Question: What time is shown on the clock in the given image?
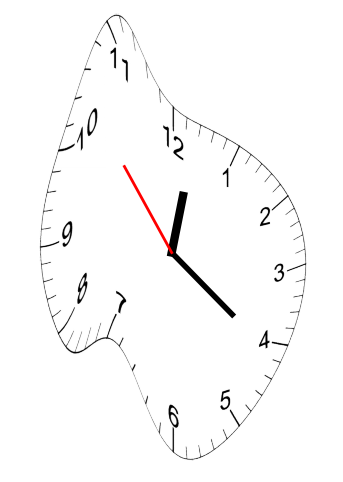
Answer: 12:20:53